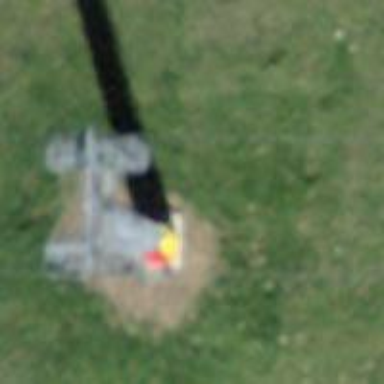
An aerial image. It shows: Pylon used for aerialway.